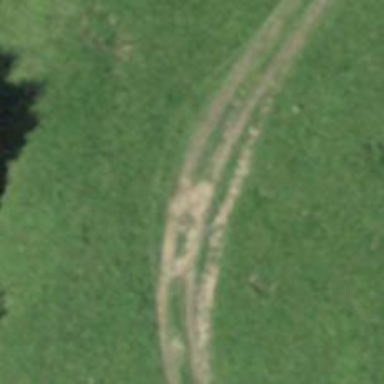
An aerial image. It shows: Track with grade 5 tracktype.